Question: I have data about Engine working Hours. data consists of:
- 'object ID'- 'Stop from'- 'Start to'
I need to get information about how long engines are working per day. In order to do so i need to take for ex: first record of stop to (which means engine started working) end deduce the next line of stop from (where engine has stopped working)
In order to do so I came to a conclusion that i have to use partition lead and left join.
'''
select
object id,
engine start (stop to) ,
engine stop (alias after joining),
time_difference (datediff between engine start "stop to" and engine stop "stop from" alias)
'''
after i partition and each line will have its own ID ill need to leftjoin with where Partitioned line ID "lead" (or just is "+1" or ">") to current partitioned line ID.
this is what i managed to work around the task but i'm new to sql and i can't finish the task. any suggestion how can i get it done?

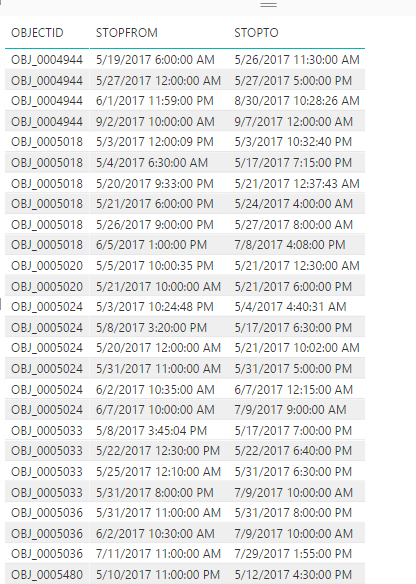
Answer: This query the corresponding 'stopfrom' date to each row:
'''
SELECT
testdata.*,
LEAD(stopfrom, 1, NULL) OVER (PARTITION BY objectid ORDER BY stopto) AS next_stopfrom
FROM testdata
'''
To calculate the time difference:
'''
WITH cte AS (
SELECT
testdata.*,
LEAD(stopfrom, 1, NULL) OVER (PARTITION BY objectid ORDER BY stopto) AS next_stopfrom
FROM testdata
)
SELECT cte.*, DATEDIFF(minute, stopto, next_stopfrom)
FROM cte
'''